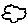
Label: cloud